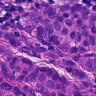
Metastatic tissue present: yes